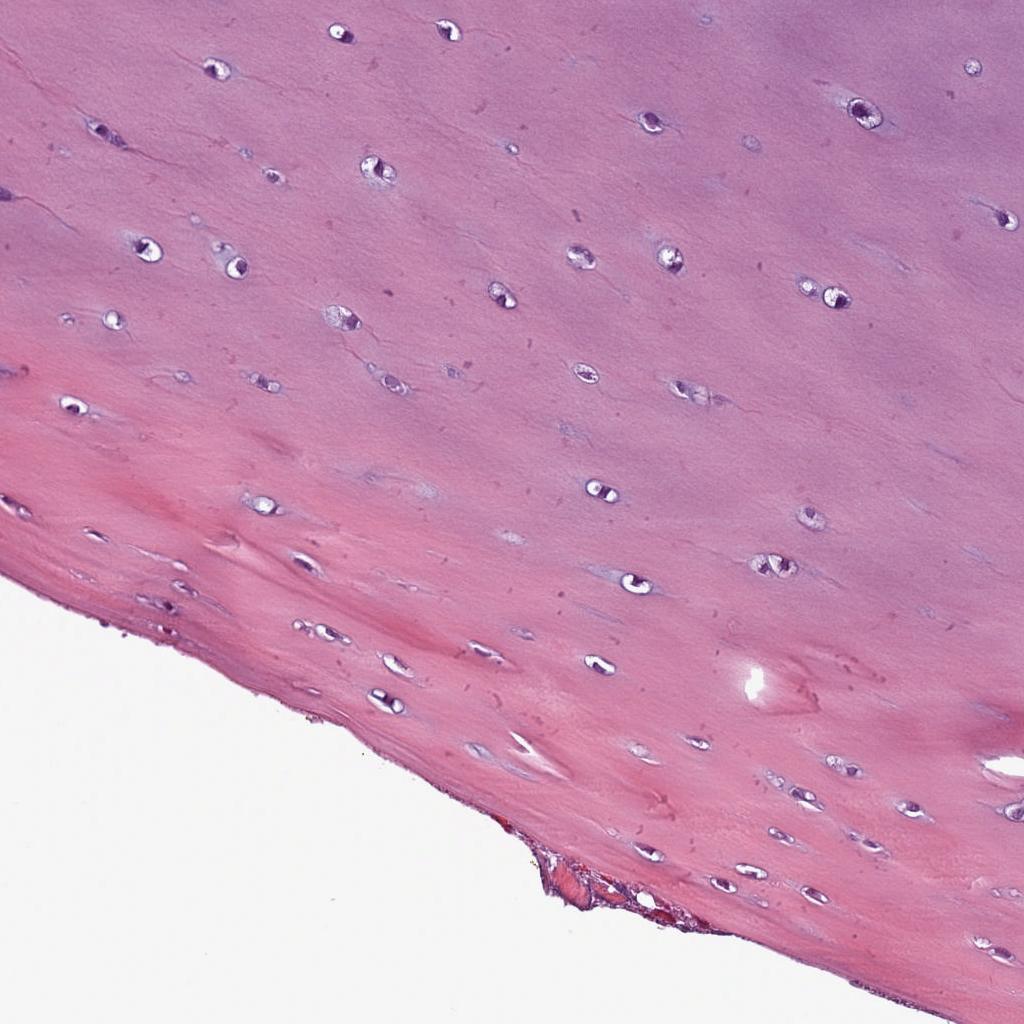
Label: Non-Tumor